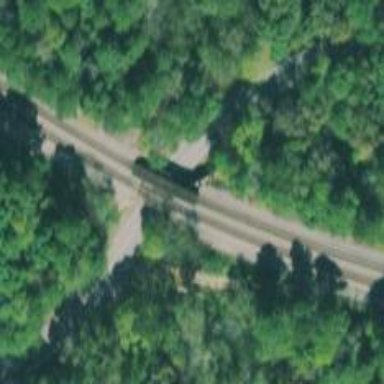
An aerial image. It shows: Bridge over railway line.